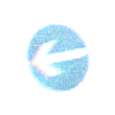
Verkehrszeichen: VorgeschriebeneFahrtrichtungHierLinks
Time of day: MorningAfternoon
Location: Outdoor (RoadRail)
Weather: PartlyCloudy
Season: NotSpecified
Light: Natural